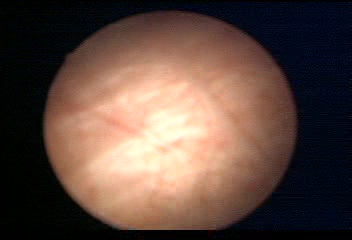
Modality: WLC
Class: Normal mucosa
Bladder cancer association: No